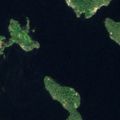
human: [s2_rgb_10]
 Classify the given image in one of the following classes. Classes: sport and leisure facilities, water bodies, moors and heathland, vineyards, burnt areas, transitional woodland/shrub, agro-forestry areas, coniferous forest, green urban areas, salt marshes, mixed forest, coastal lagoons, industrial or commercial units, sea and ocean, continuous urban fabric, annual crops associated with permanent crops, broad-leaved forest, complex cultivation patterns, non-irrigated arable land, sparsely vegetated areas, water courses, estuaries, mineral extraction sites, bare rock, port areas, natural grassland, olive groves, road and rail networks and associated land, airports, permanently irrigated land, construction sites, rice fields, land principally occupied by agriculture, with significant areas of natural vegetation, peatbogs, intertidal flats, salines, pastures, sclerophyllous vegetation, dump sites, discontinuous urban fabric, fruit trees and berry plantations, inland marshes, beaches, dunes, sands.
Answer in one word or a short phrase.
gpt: coniferous forest, water bodies